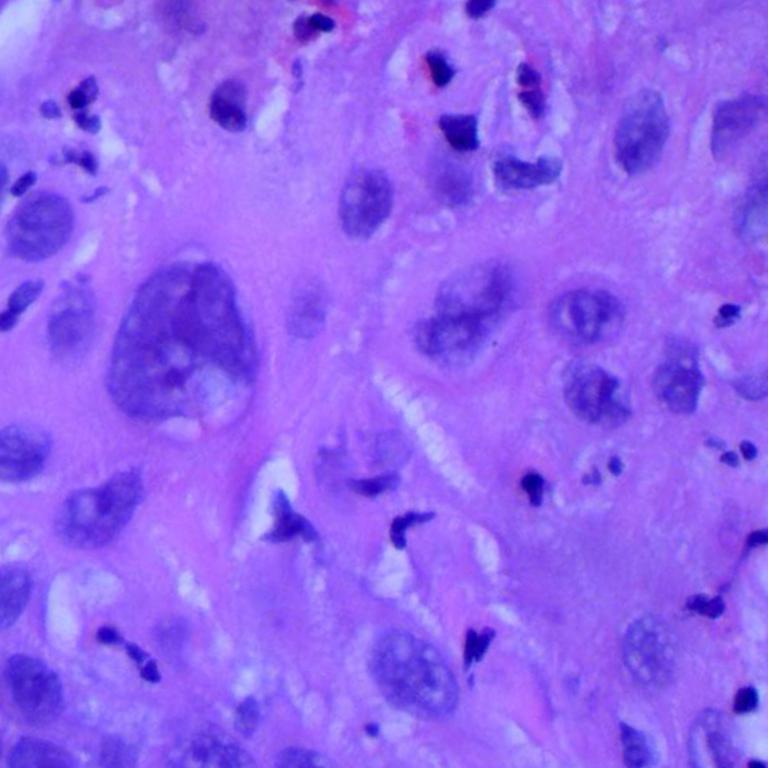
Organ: lung
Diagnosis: squamous carcinomas